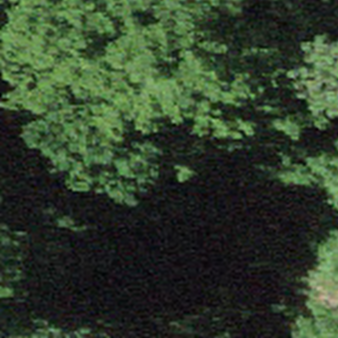
Label: other